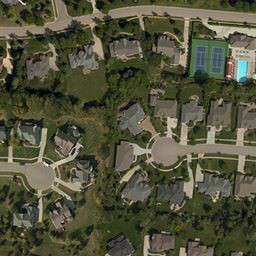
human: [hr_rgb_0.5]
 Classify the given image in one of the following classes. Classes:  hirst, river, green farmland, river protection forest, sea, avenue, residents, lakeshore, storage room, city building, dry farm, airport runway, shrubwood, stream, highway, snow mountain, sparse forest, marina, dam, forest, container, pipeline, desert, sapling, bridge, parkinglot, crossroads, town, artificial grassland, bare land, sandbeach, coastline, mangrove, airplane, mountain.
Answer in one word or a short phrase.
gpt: town